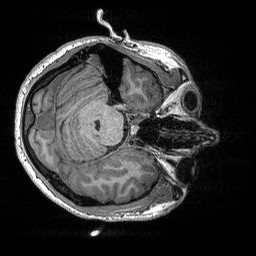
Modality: T1w
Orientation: axial
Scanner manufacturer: siemens
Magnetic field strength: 3 T
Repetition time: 2.3 s
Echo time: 0.00298 s